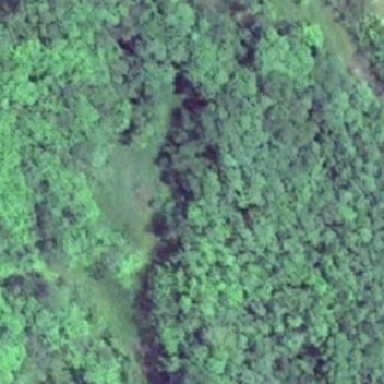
This vast area is a vast forest .